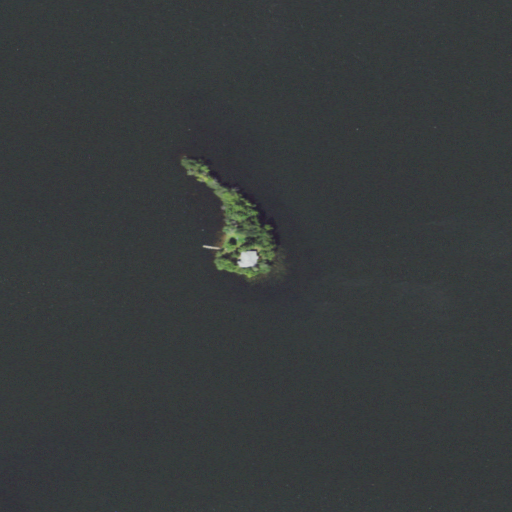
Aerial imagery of island in Minnesota named Towers Island containing only open water